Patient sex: M
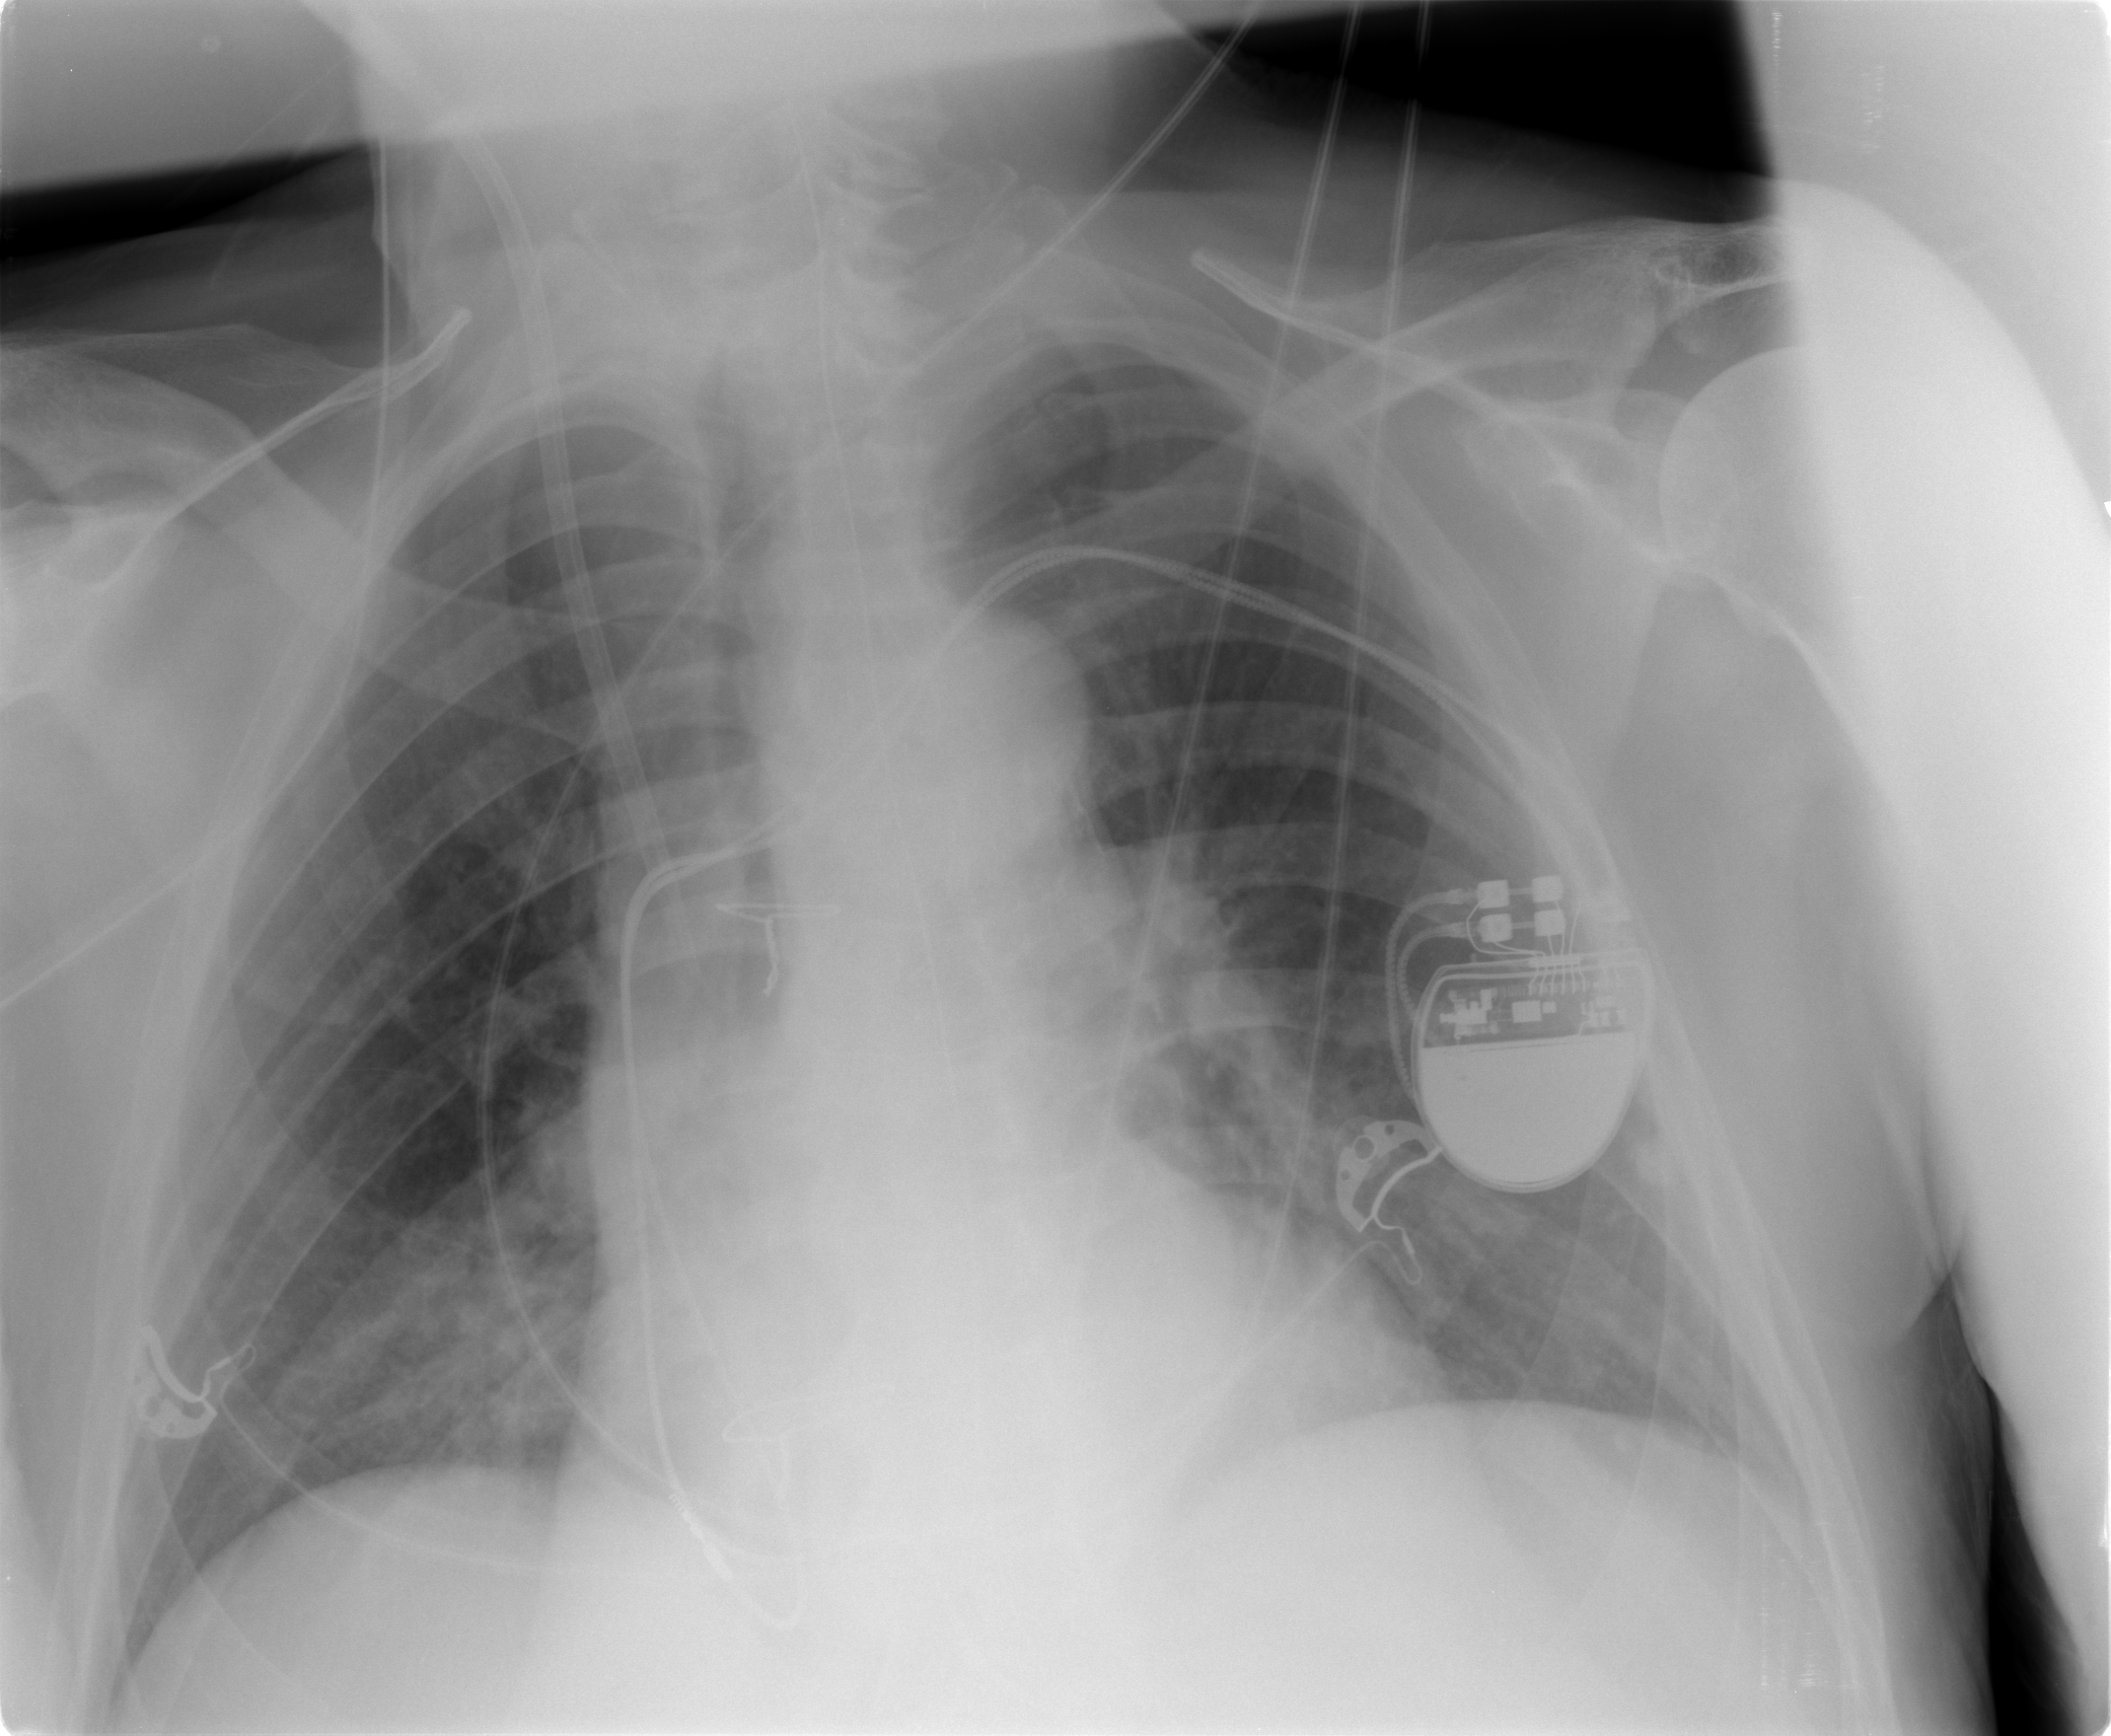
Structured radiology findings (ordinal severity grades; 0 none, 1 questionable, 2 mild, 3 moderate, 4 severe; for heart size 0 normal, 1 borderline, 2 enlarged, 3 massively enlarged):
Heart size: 1
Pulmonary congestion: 2
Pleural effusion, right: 1
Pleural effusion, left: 0
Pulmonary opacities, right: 2
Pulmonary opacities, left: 2
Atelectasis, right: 2
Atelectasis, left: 2